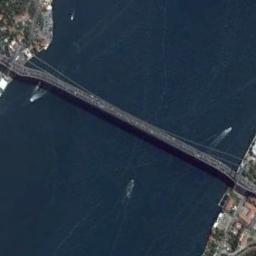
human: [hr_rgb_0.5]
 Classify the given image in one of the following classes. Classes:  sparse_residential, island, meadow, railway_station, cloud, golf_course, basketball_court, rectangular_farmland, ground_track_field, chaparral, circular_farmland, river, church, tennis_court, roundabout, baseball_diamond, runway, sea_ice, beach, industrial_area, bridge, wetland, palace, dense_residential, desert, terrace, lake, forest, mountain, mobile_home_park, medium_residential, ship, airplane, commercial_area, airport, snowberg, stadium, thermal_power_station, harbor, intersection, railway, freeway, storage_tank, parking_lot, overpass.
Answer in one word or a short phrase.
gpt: bridge